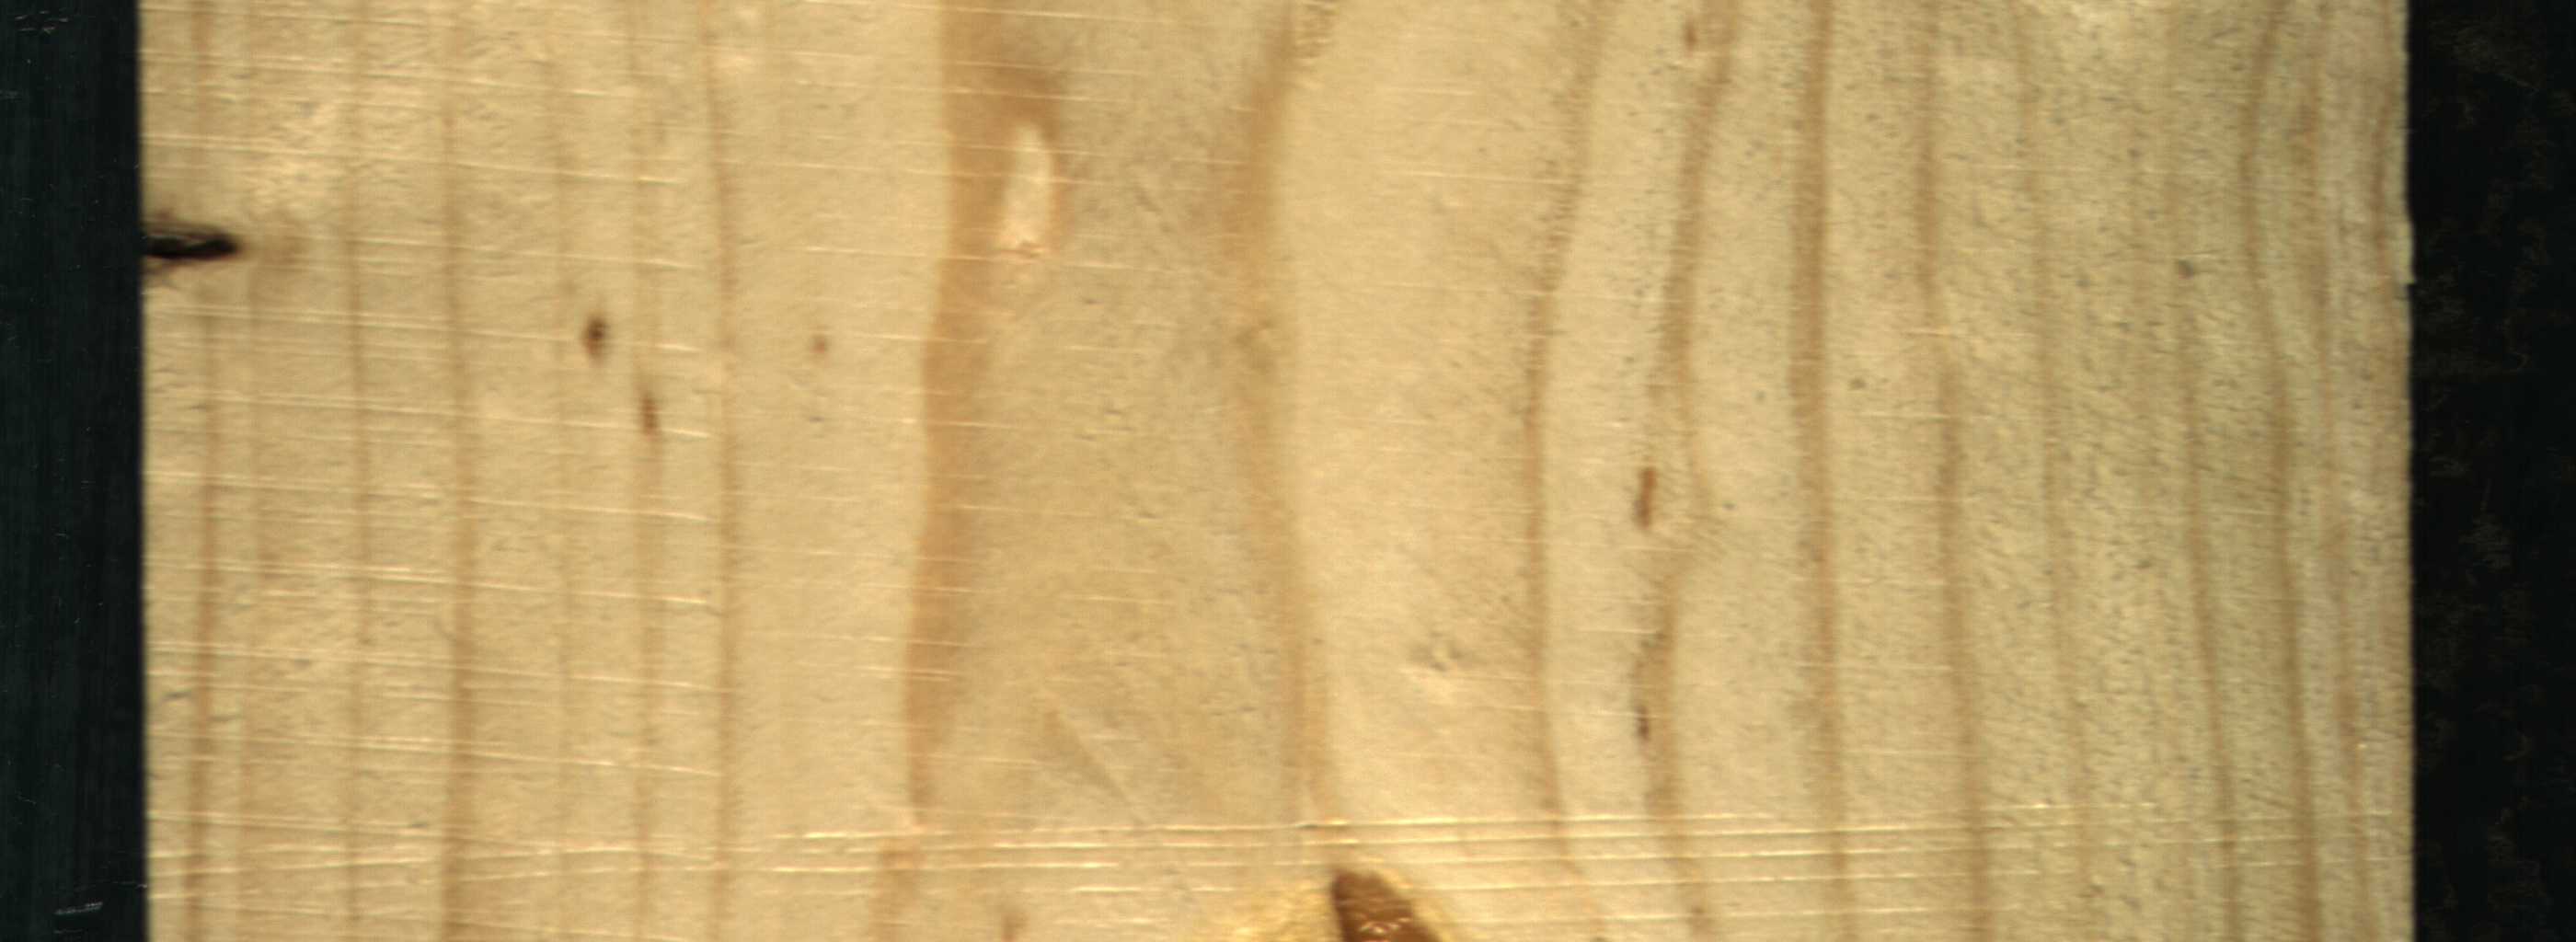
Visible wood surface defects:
resin
resin
resin
Knot_missing